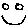
Label: smiley face